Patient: sex M, age 46
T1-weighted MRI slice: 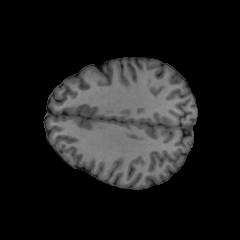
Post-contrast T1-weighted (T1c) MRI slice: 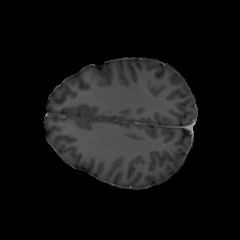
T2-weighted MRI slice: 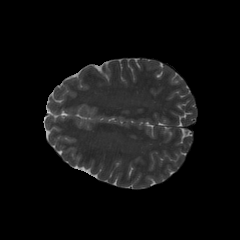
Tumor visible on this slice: no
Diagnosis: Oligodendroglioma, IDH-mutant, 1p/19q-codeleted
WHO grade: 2